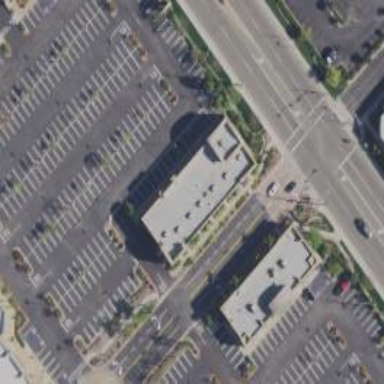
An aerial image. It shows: Retail building.